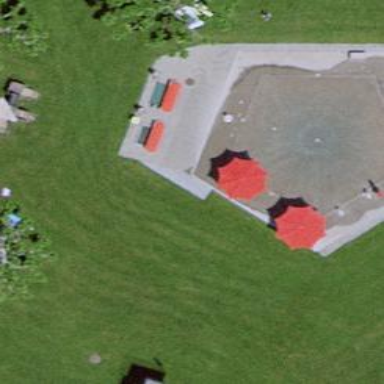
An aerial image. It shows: Bench for seating.